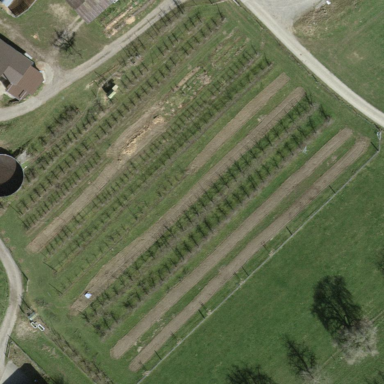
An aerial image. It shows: Orchard.